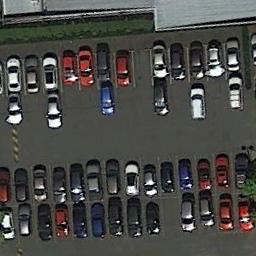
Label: parking_lot